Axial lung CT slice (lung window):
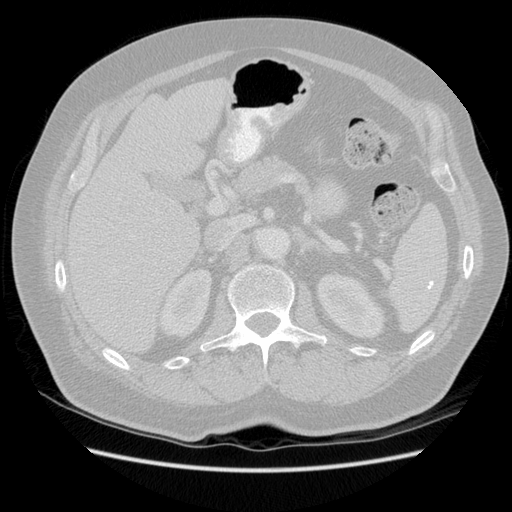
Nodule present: no